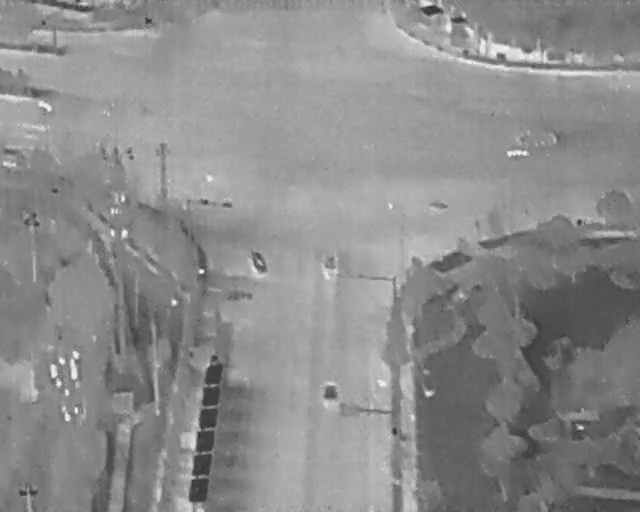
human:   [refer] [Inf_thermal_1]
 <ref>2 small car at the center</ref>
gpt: <box>[[49, 50, 53, 54, 2], [38, 49, 42, 53, 150]]</box>